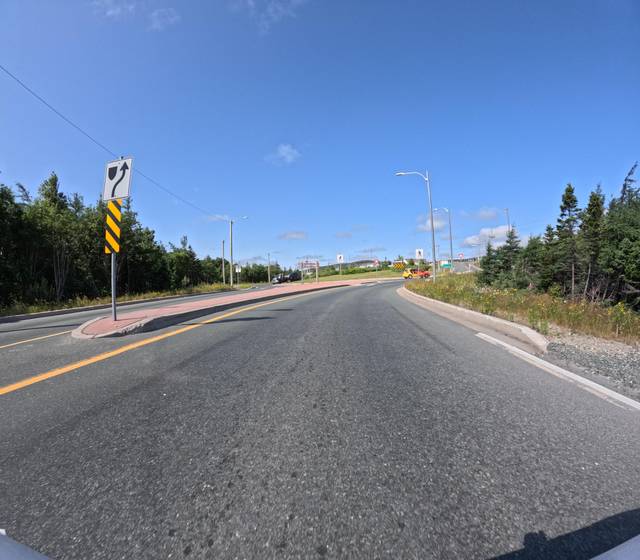
Region: Canada
Coordinates: 47.541, -52.765